Interaction volume radius: 5 \u00c5
Interaction volume height: 15 \u00c5
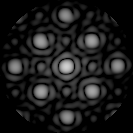
Disorder parameter: 0.1032